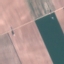
Land use / land cover: AnnualCrop